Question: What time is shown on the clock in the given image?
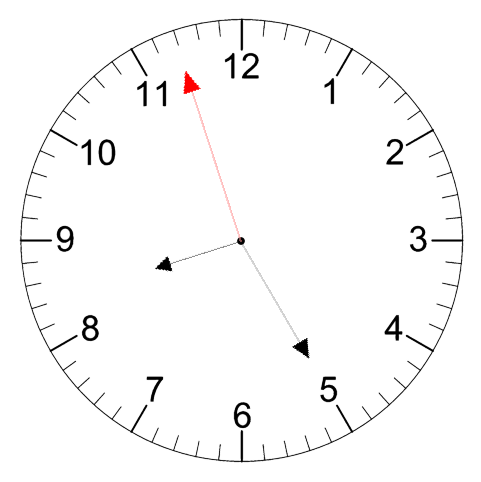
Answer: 08:24:57